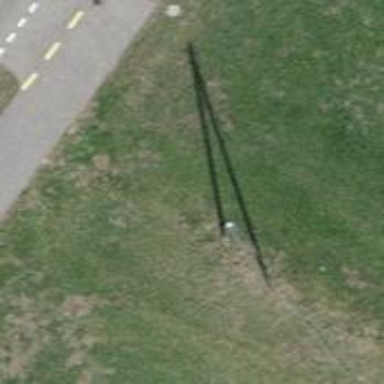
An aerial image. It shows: Power pole.